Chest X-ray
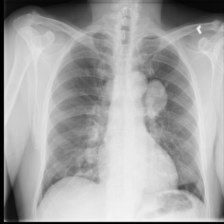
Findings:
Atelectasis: negative
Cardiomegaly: negative
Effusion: negative
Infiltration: negative
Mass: positive
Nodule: negative
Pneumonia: negative
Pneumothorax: negative
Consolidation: negative
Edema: negative
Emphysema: negative
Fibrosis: negative
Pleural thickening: negative
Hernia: negative